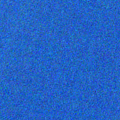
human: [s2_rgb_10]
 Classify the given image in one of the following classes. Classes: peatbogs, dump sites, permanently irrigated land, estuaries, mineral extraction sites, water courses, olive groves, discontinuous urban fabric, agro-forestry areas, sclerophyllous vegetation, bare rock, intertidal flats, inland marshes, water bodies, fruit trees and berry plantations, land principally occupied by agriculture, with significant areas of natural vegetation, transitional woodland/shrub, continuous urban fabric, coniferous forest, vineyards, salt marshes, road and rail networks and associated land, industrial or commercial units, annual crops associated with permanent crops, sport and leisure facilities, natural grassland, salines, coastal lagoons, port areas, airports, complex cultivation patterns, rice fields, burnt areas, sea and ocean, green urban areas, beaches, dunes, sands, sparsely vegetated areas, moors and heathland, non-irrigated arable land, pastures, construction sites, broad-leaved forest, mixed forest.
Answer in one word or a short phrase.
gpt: sea and ocean